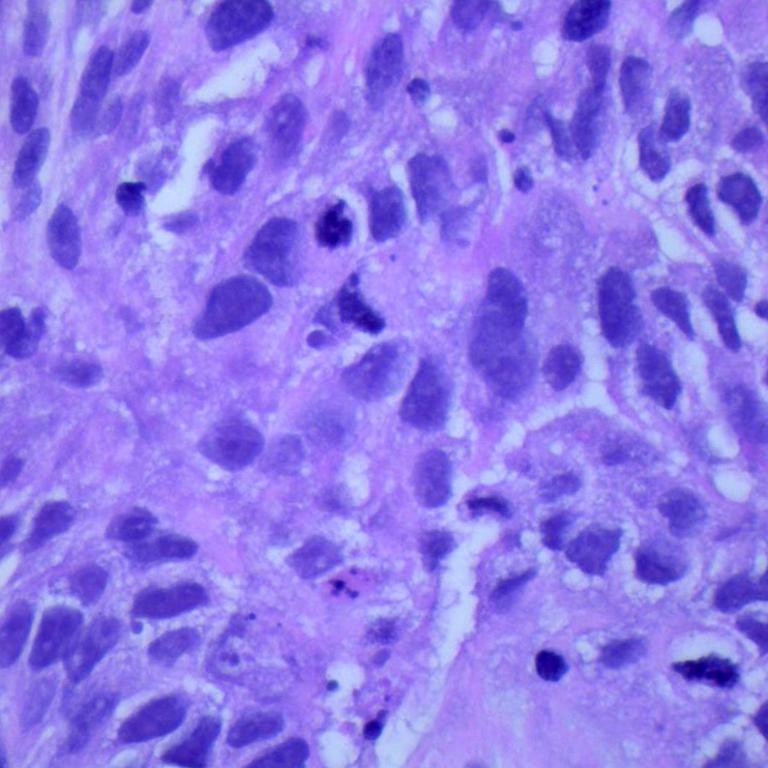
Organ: lung
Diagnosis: squamous carcinomas